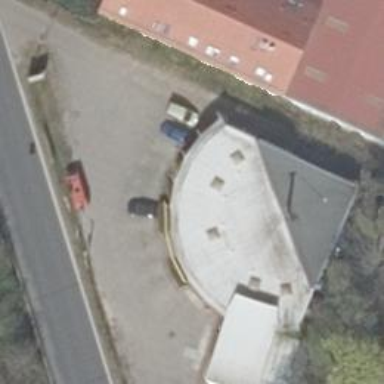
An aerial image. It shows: Fuel station.